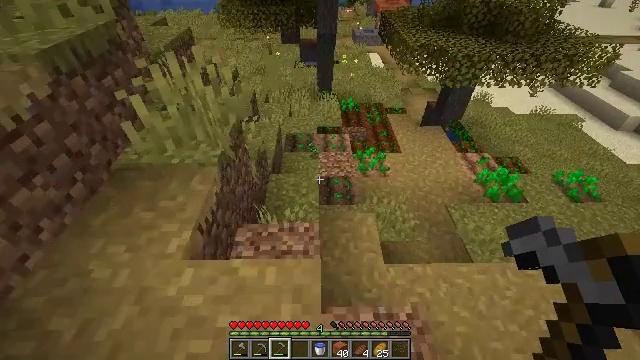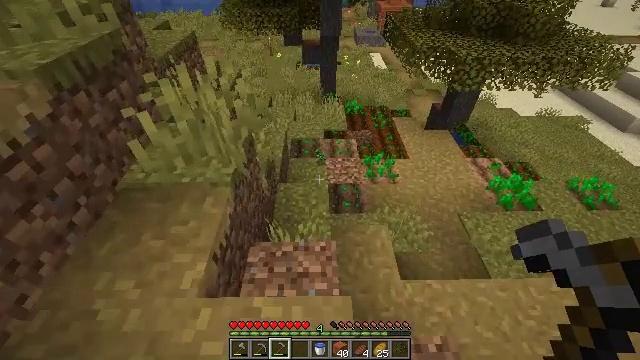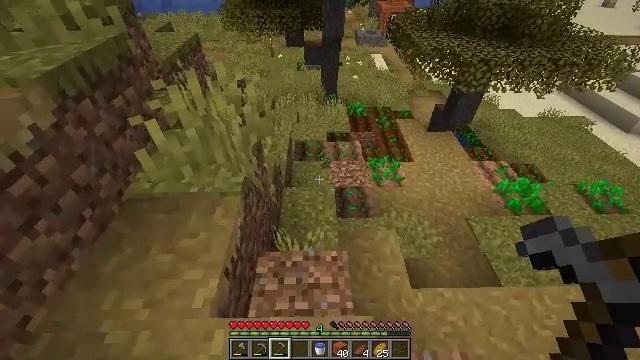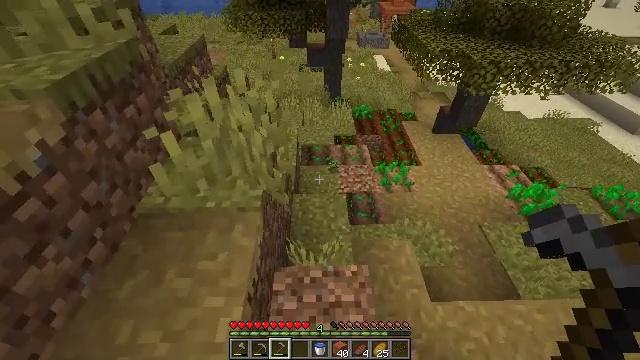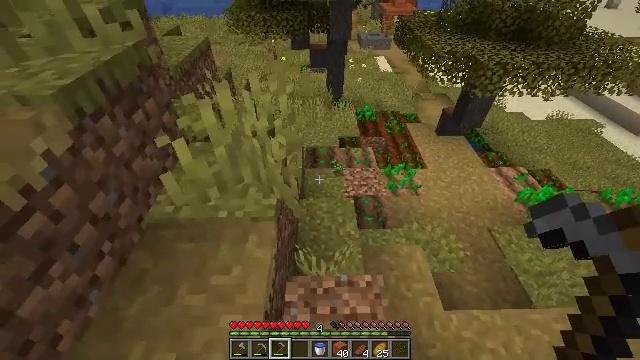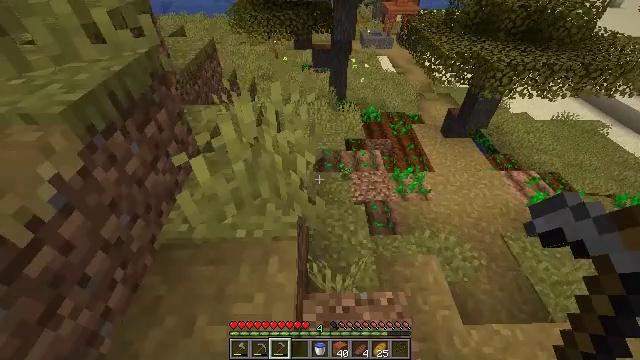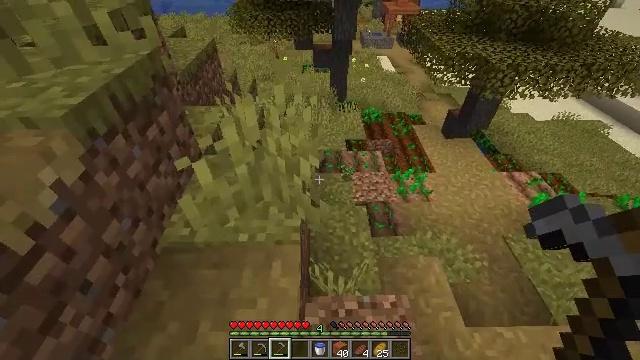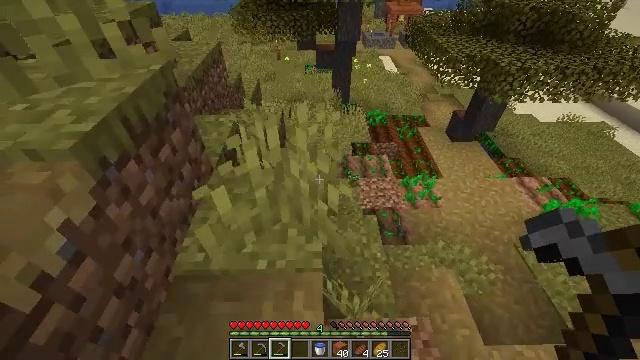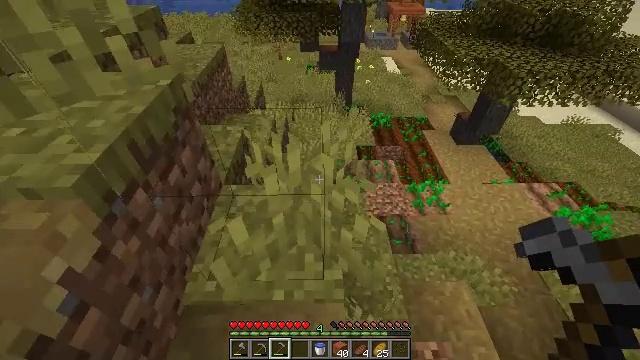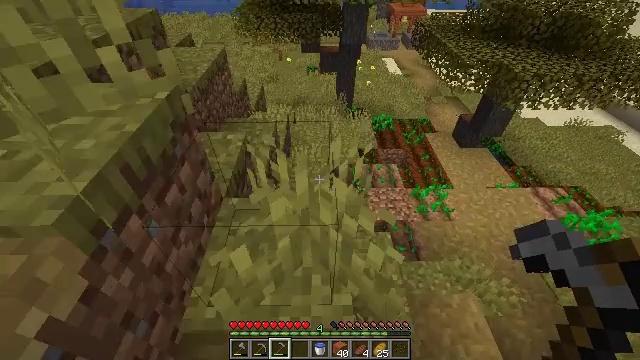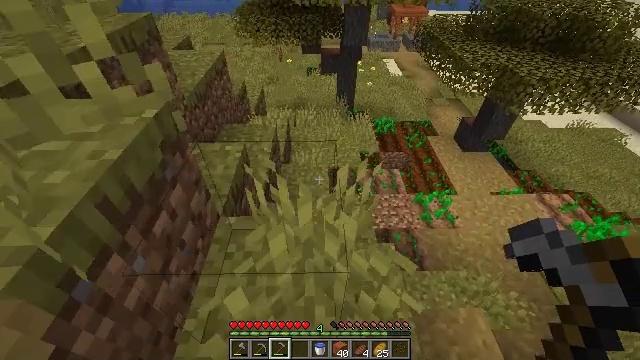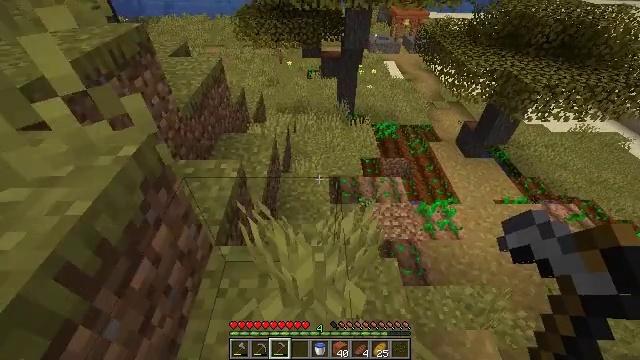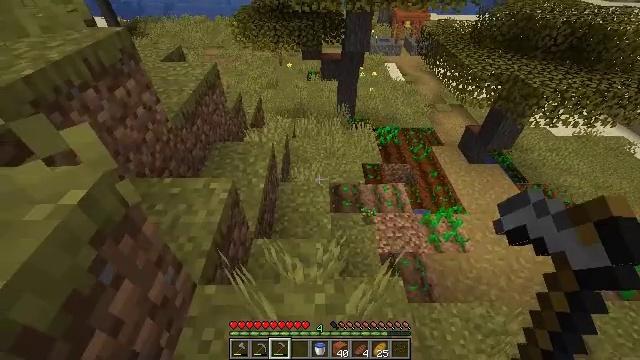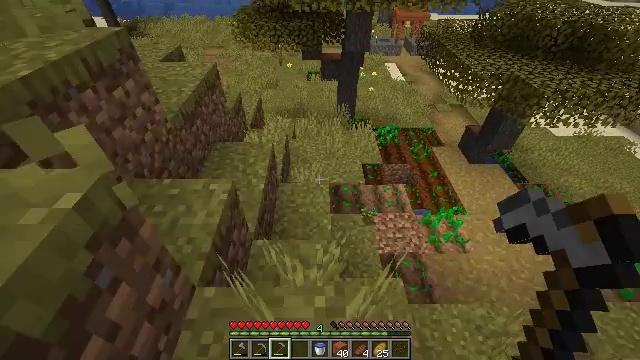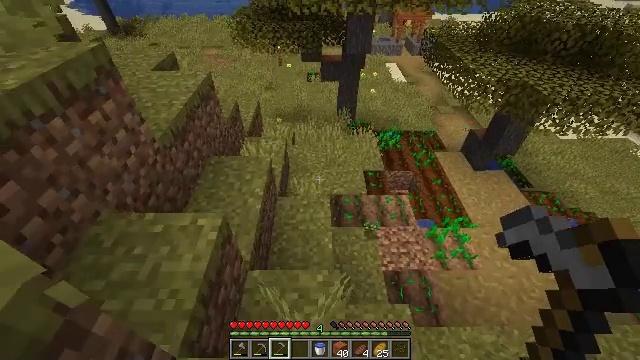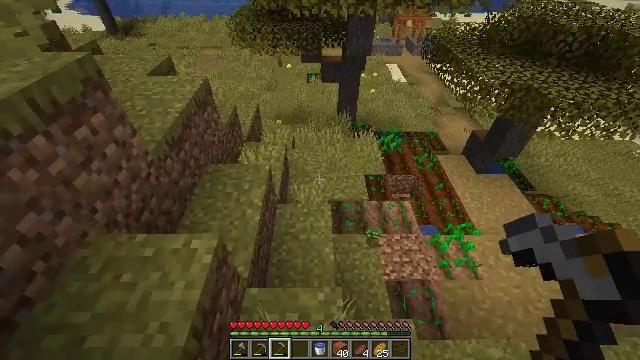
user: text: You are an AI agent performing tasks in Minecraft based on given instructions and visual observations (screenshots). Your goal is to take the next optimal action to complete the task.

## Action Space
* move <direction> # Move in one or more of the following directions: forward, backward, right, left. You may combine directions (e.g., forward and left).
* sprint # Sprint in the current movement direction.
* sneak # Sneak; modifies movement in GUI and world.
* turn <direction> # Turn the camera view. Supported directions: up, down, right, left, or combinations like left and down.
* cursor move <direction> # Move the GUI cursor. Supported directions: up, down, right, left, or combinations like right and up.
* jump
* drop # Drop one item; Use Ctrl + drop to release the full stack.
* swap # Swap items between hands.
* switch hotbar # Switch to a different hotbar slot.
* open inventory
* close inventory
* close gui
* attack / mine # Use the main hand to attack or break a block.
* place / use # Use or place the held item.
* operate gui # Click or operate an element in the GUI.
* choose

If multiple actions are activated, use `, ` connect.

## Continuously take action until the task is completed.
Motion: motion action
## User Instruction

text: Drop melon seeds.
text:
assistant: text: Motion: move forward and move left
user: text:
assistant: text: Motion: move forward and move left
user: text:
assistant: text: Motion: move forward and move left
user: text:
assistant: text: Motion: move forward and move left
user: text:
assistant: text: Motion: move forward and move left
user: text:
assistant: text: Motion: move forward and move left
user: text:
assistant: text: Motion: move forward and move left
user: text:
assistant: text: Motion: move forward
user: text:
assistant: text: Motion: move forward
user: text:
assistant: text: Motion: move forward
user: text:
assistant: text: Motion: move forward
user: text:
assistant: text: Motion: move forward
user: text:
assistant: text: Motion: move forward
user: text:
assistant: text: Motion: move forward
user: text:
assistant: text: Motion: move forward
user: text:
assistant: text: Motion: move forward
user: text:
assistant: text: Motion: move forward
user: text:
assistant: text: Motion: move forward
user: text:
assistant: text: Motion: move forward
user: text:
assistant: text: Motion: move forward
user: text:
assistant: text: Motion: move forward
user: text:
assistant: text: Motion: move forward and move left
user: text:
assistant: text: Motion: move forward and move left
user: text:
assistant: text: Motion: move forward and move left
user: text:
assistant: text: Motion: move forward and move left
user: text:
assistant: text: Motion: move forward and move left
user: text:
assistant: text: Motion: move forward and move left
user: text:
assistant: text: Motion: move forward and move left
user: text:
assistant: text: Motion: move forward
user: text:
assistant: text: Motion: move forward